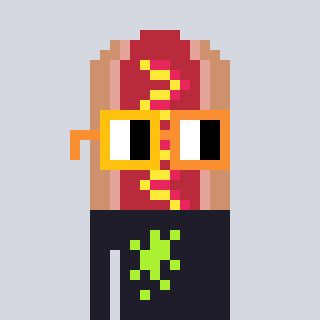
a pixel art character with square yellow and orange glasses, a hotdog-shaped head and a grayscale-colored body on a cool background